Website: walmart
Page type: address-validator
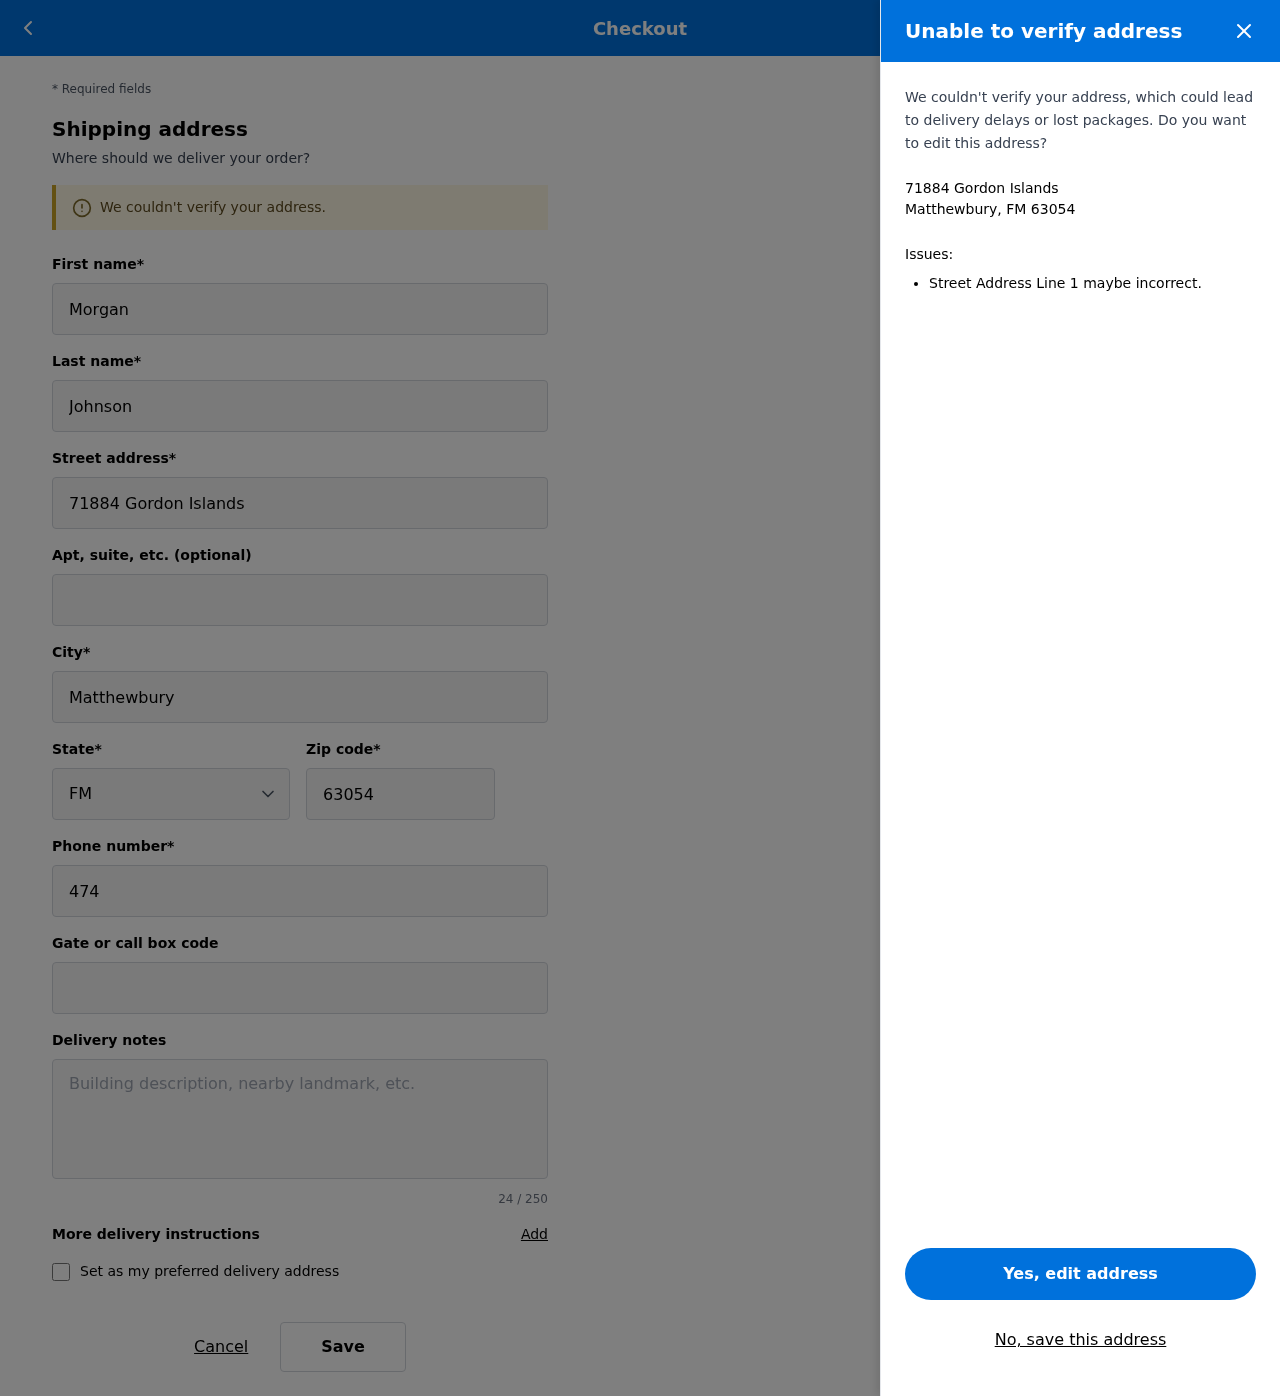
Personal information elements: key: PII_CITY_STATE_ZIP
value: Matthewbury, FM 63054
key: PII_DELIVERY_INSTRUCTIONS
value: Place behind screen door
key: PII_STATE_ABBR
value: FM
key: PII_STREET
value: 71884 Gordon Islands
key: PII_FIRSTNAME
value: Morgan
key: PII_LASTNAME
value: Johnson
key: PII_CITY
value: Matthewbury
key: PII_POSTCODE
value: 63054
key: PII_PHONE
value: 4749245776
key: PII_SECURITY_CODE
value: BN49